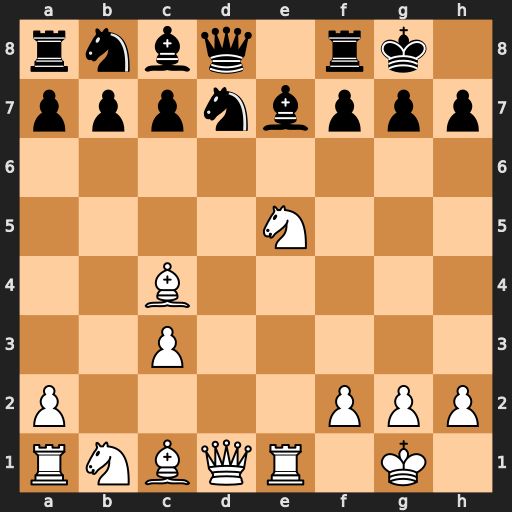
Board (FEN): rnbq1rk1/pppnbppp/8/4N3/2B5/2P5/P4PPP/RNBQR1K1
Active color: w
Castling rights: -
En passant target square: -
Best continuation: Nxf7 Rxf7 Qb3